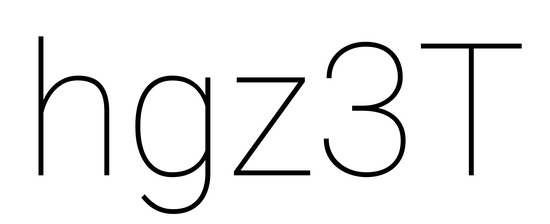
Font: Roboto_Thin